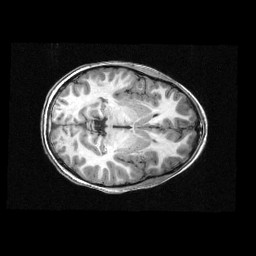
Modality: T1w
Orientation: axial
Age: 9
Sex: male
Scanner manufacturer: siemens
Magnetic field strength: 3 T
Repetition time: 2.3 s
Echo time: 0.00336 s